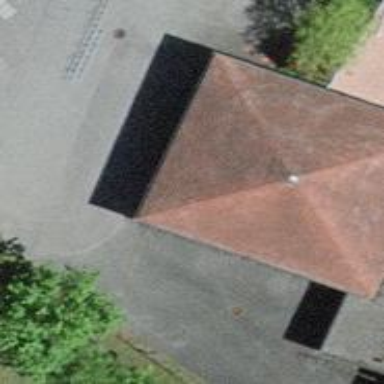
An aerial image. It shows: Public building.